Question: Is there anyway to get access to stackoverflow's awesome tagging system? I would like to borrow Stack's awesome auto-suggest and tag mini-explanation boxes for my own site. Obviously, I can use the jQuery UI auto-suggest for tags but I would really like to also include the cool little tag descriptions as well. If not, can someone tell me where all these explanation/descriptions came from so that I can implement a similar system?
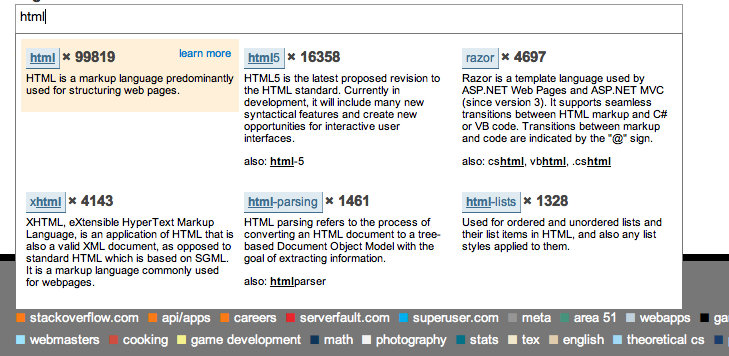
Answer: <URL>
Line 308:
'''
$.get("/filter/tags", {q: a,newstyle: !0}, "json").done(function(c) {
C["t_" + a] = c;
StackExchange.helpers.removeSpinner();
b(c)
})
'''
This might help you out!
---
# It turns out that,
the API url is this:
- 'q'- 'newstyle'
<URL>
For example:
would give you:
'''
"html|99829
html5|16359
xhtml|4143
html-parsing|1461
html-lists|1328
html5-video|949"
'''
where '99829' is the amount of questions. It took me 15 minutes looking at the source code to find out this api. -_-"
Putting in 'javascript' in new style gives you this: <URL>
> '[{"Name":"javascript","Synonyms":"classic-javascript|javascript-execution","Count":223223,"Excerpt":"JavaScript is a dynamic language commonly used for scripting in web browsers. It is NOT the same as Java. Use this tag for questions regarding ECMAScript and its dialects/implementations (excluding ActionScript and JScript). If a framework or library, such as jQuery, is used, include that tag as well. Questions that don't include a framework/library tag, such as jQuery, implies that the question requires a pure JavaScript answer."},{"Name":"javascript-events","Synonyms":"javascript-event","Count":5707,"Excerpt":"Creating and handling JavaScript events inline in HTML or through a script."},{"Name":"facebook-javascript-sdk","Synonyms":"","Count":992,"Excerpt":"Facebook's JavaScript SDK provides a rich set of client-side functionality for accessing Facebook's server-side API calls. These include all of the features of the REST API, Graph API, and Dialogs."},{"Name":"javascript-library","Synonyms":"","Count":675,"Excerpt":"A JavaScript library is a library of pre-written JavaScript which allows for easier development of JavaScript-based applications, especially for AJAX and other web-centric technologies."},{"Name":"javascript-framework","Synonyms":"","Count":563,"Excerpt":"A JavaScript framework is a library of pre-written JavaScript which allows for easier development of JavaScript-based applications, especially for AJAX and other web-centric technologies."},{"Name":"unobtrusive-javascript","Synonyms":"","Count":340,"Excerpt":"Unobtrusive JavaScript is a general approach to the use of JavaScript in web pages."}]'
What you can get from there:
- 'javascript'- - -